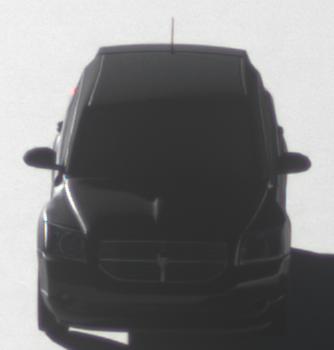
Make: Dodge
Model: Caliber 1.8
Detailed model: Caliber
Model produced from: 2006/06
Model produced until: 2009/03
Doors: 5
Color: black
Road condition: dry road
Daytime: morning or afternoon
Contrast: high contrast